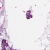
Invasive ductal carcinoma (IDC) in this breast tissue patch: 1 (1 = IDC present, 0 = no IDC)